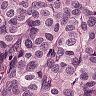
Metastatic tissue present: yes